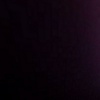
Label: space